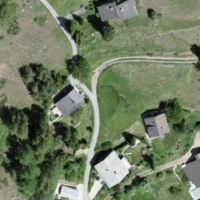
EUNIS habitat code: 26
Species observed at this site:
Centaurea scabiosa